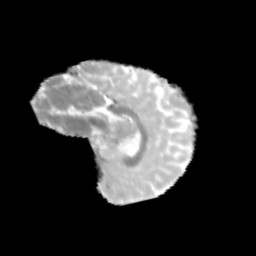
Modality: MD
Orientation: sagittal
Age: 10
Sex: female
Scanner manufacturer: siemens
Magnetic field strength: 3 T
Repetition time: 3.8 s
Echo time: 0.07 s